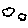
Label: cloud